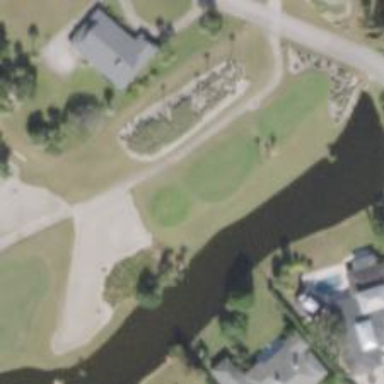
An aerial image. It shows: View of golf hole.